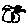
Label: bird